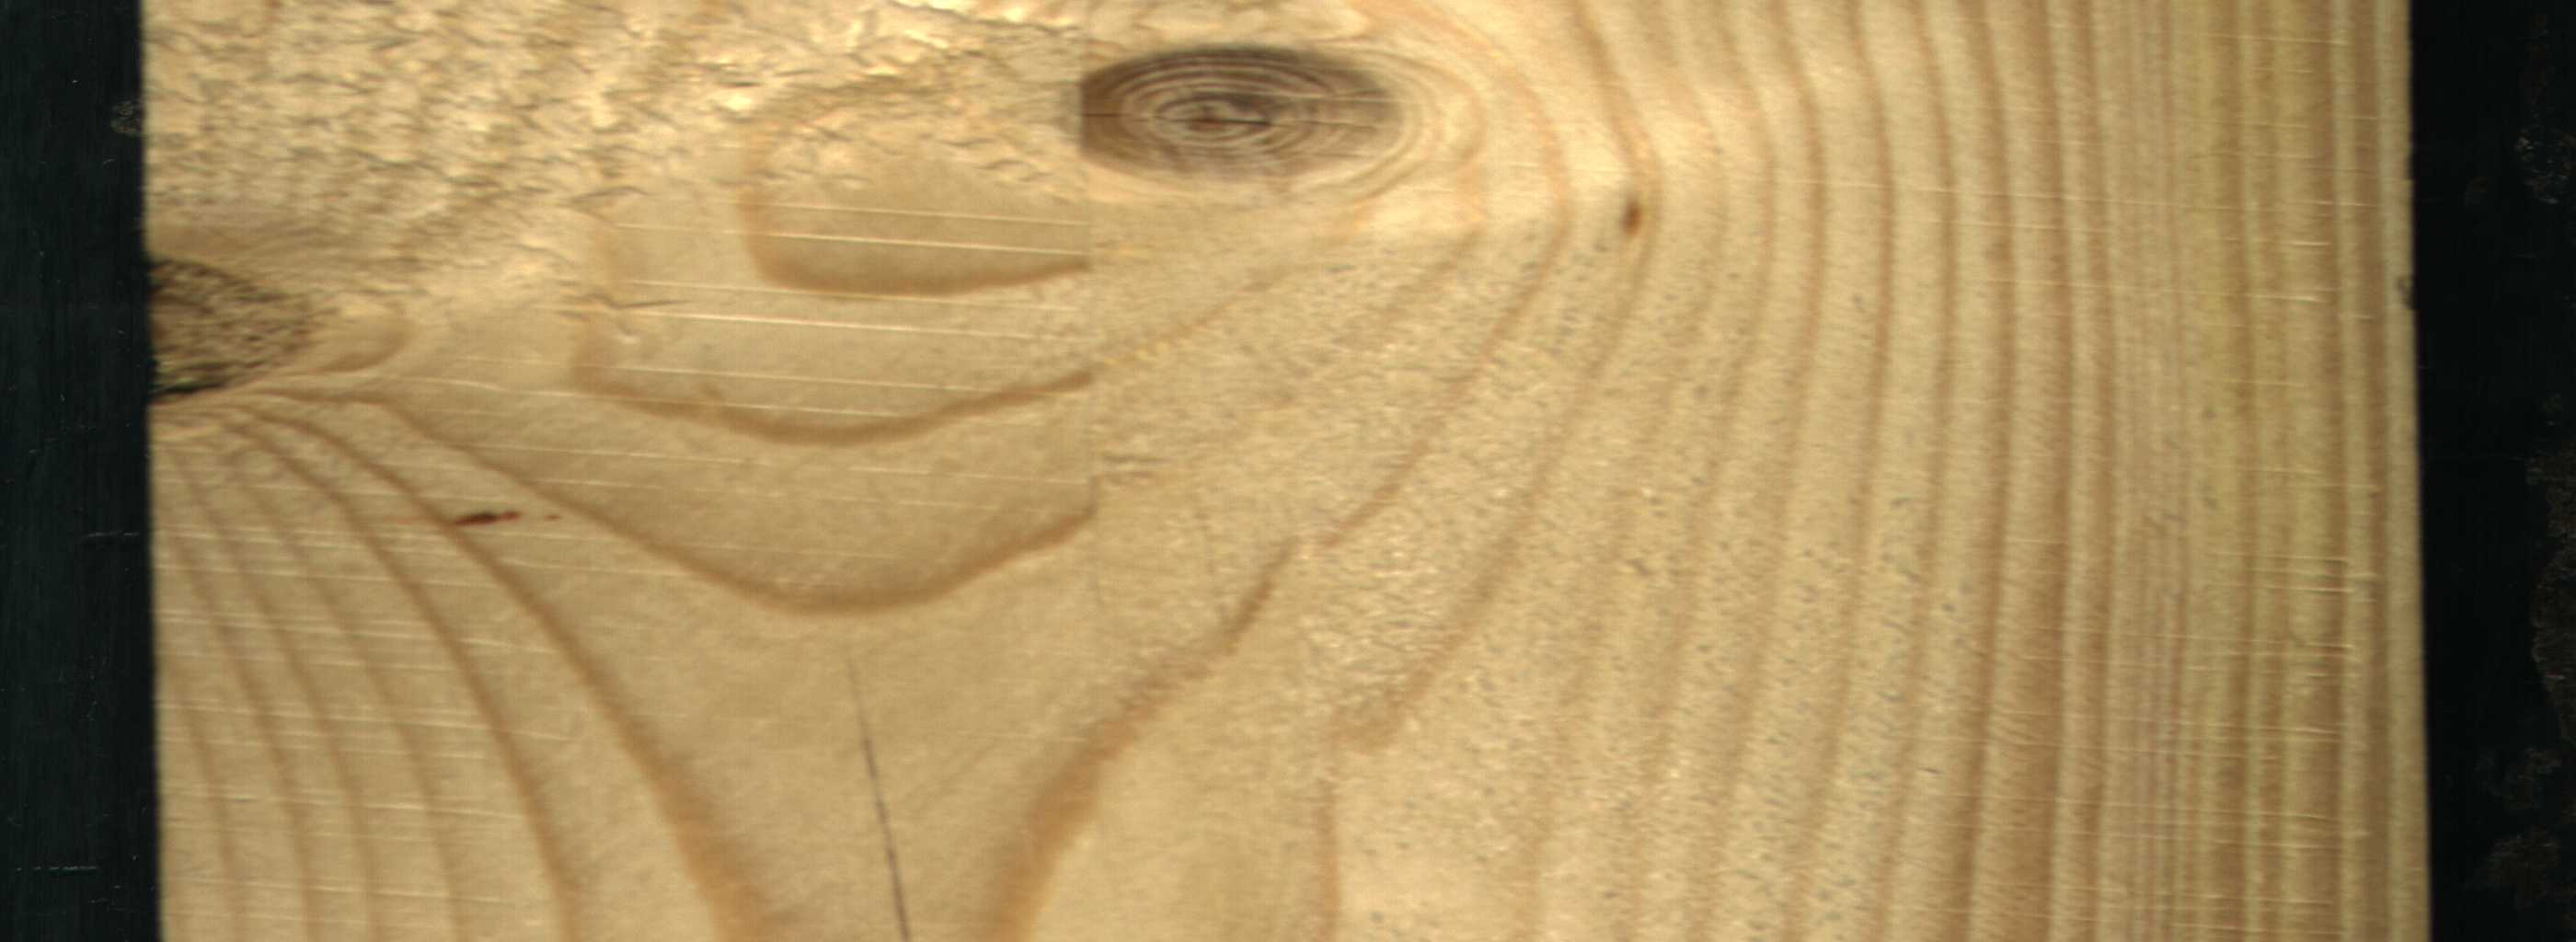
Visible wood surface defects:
resin
Crack
knot_with_crack
knot_with_crack
knot_with_crack
Live_Knot
Live_Knot